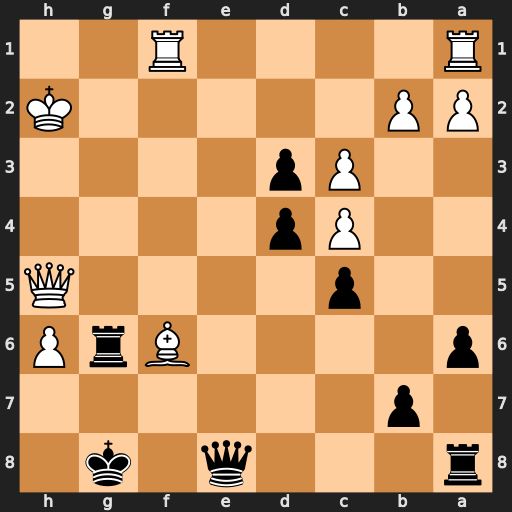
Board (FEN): r3q1k1/1p6/p4BrP/2p4Q/2Pp4/2Pp4/PP5K/R4R2
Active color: b
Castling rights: -
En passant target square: -
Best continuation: Rg2+ Kxg2 Qxh5 h7+ Qxh7